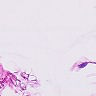
Metastatic tissue present: no